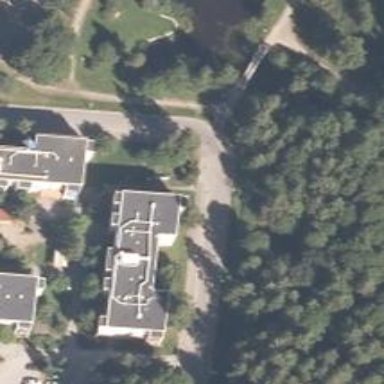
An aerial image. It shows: Residential road with sidewalk on the left.